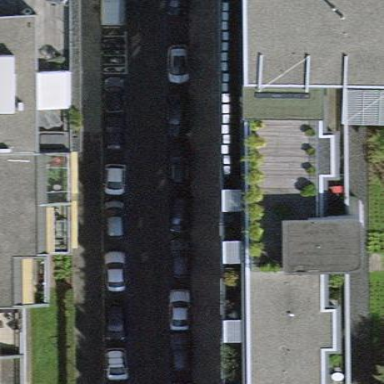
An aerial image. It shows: Office building.